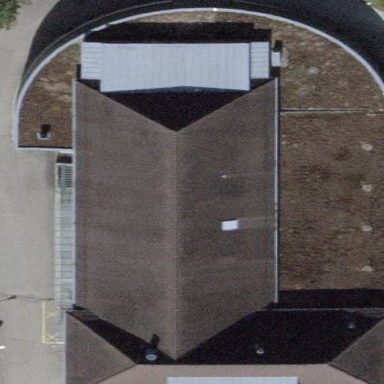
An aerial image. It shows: Civic building that serves as community center.